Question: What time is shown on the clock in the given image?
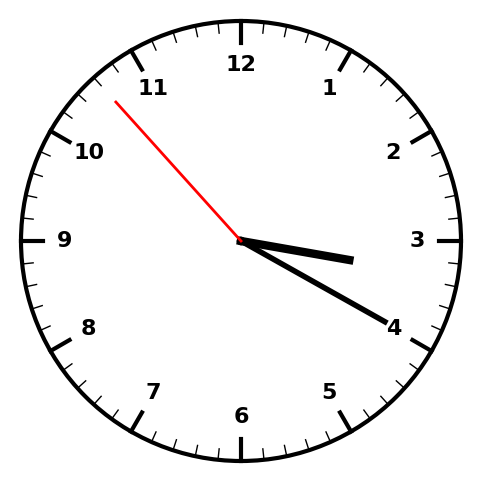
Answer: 03:19:53